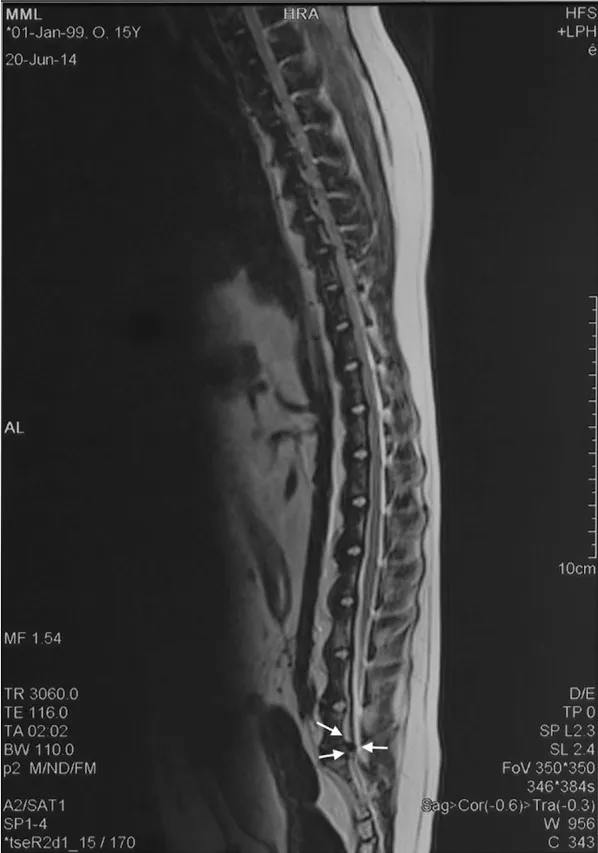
Representative magnetic resonance imaging (MRI) scans of the lumbosacral region. The T2-weighted sagittal.
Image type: radiology (mri)